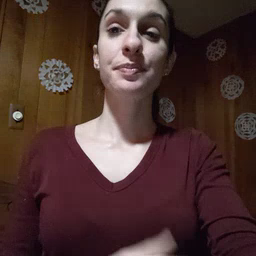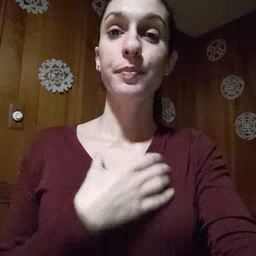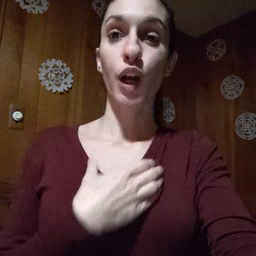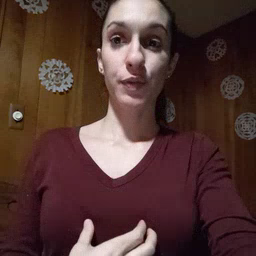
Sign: hungry